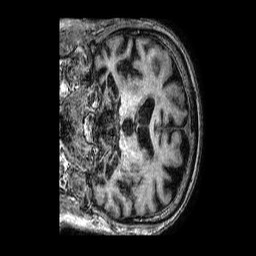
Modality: T1w
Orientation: coronal
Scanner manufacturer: philips
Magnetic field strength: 3 T
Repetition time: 0.006828 s
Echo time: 0.003074 s